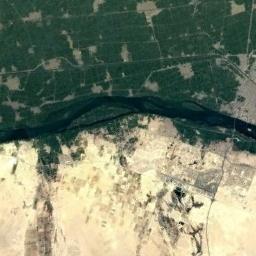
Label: river